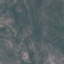
Land use / land cover class: HerbaceousVegetation